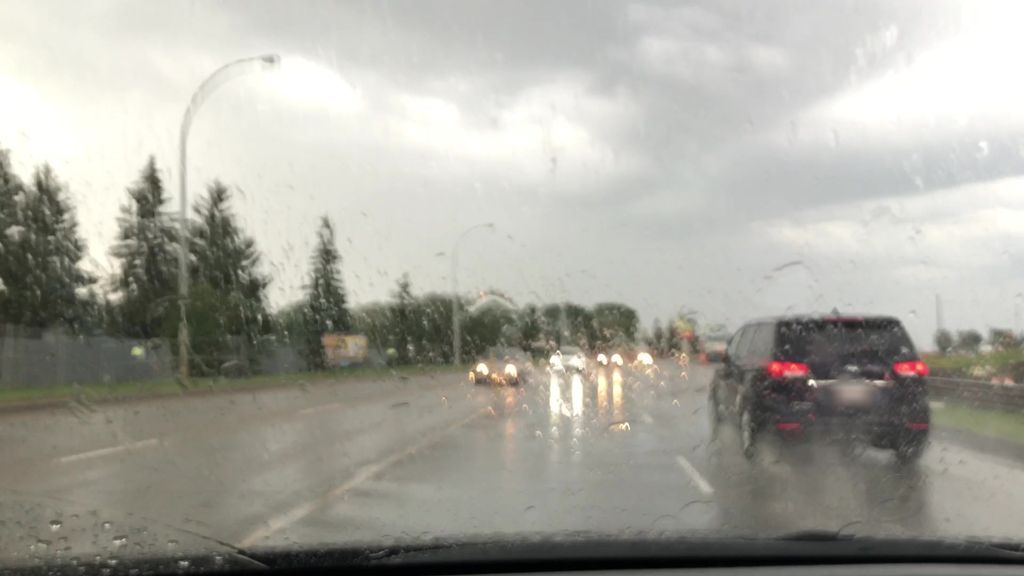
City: edmonton